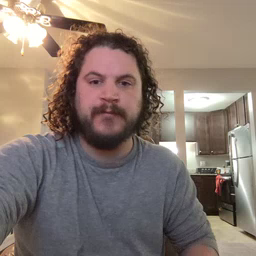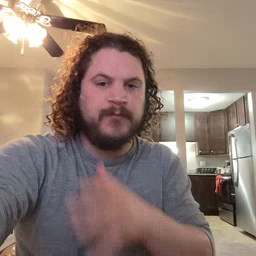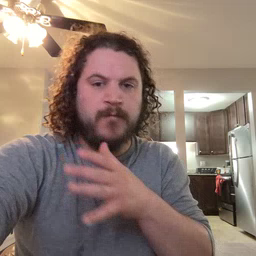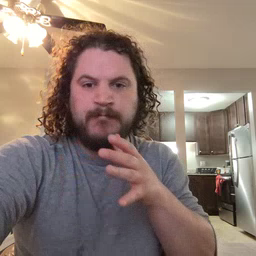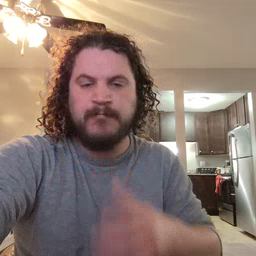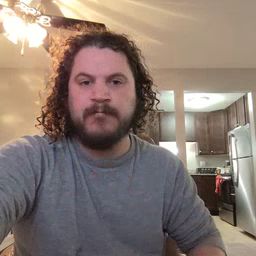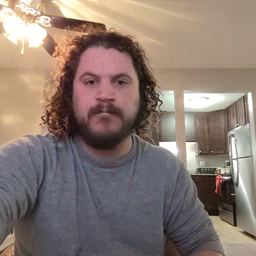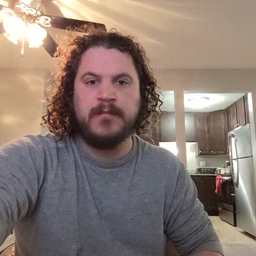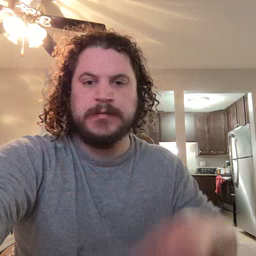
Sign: farm